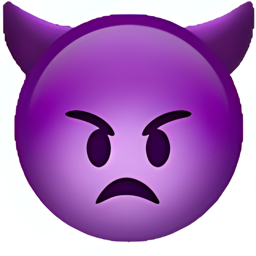
Name: imp
Emoji: 👿
Group: Smileys & Emotion
Sub-group: face-negative